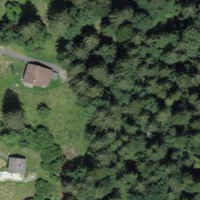
EUNIS habitat code: 43
Species observed at this site:
Neottia nidus-avis
Pimpinella major